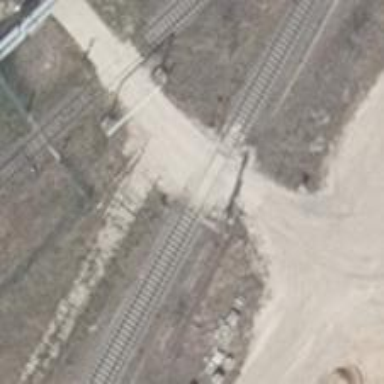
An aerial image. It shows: Railway level crossing.